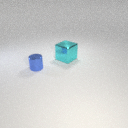
large cyan metal cube to the right of small blue metal cylinder